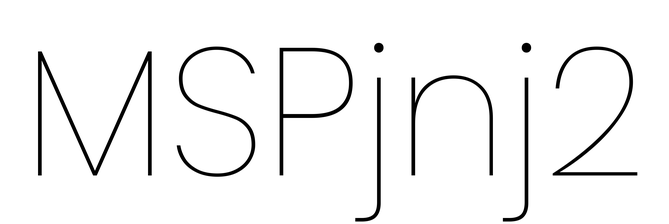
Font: Poppins-Thin